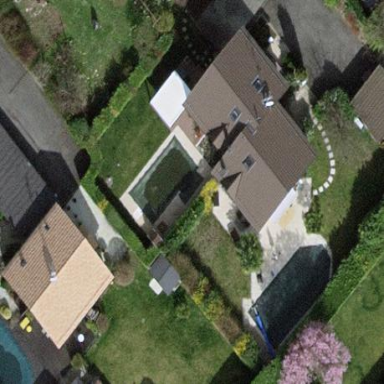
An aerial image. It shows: Garden enclosed by fence.